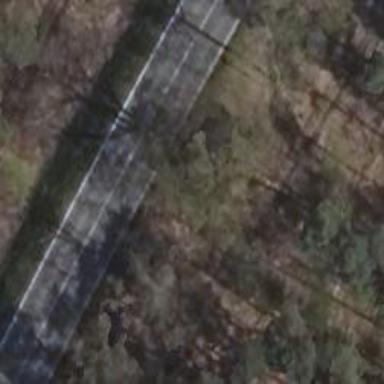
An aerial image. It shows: Primary road with asphalt surface.